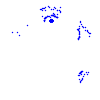
Particle: kaon